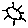
Label: sun